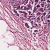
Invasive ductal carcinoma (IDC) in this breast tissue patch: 1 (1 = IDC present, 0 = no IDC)